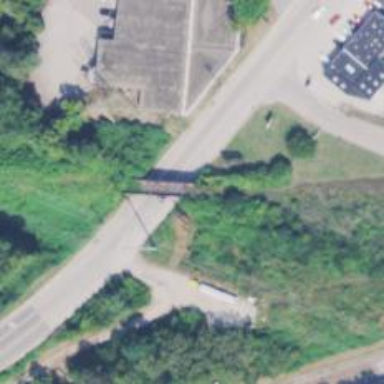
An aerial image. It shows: Disused railway spur bridge.